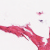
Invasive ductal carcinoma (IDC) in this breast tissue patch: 0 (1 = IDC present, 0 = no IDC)